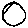
Label: circle